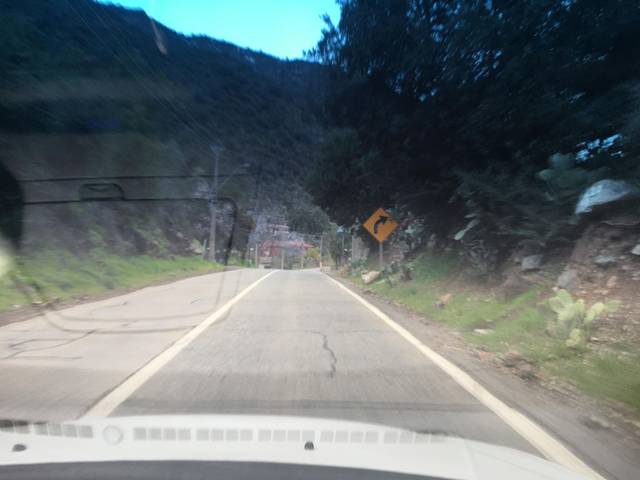
Region: Chile
Coordinates: -33.608, -70.349